Field crop: tomato
Growth stage: 1
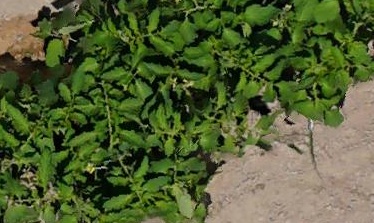
Species: tomato